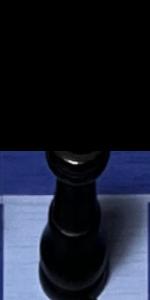
Label: King_Black